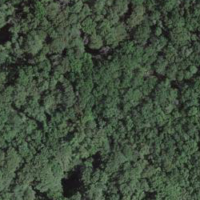
EUNIS habitat code: 41
Species observed at this site:
Cardamine heptaphylla